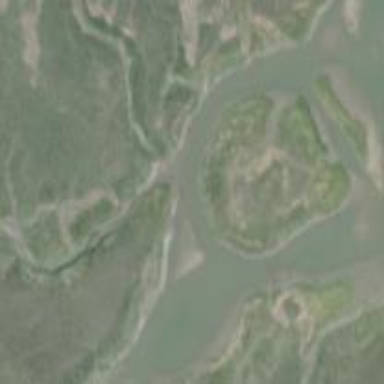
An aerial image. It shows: Tidal marsh wetland.